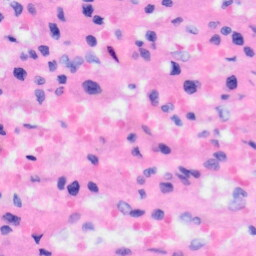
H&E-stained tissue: Liver